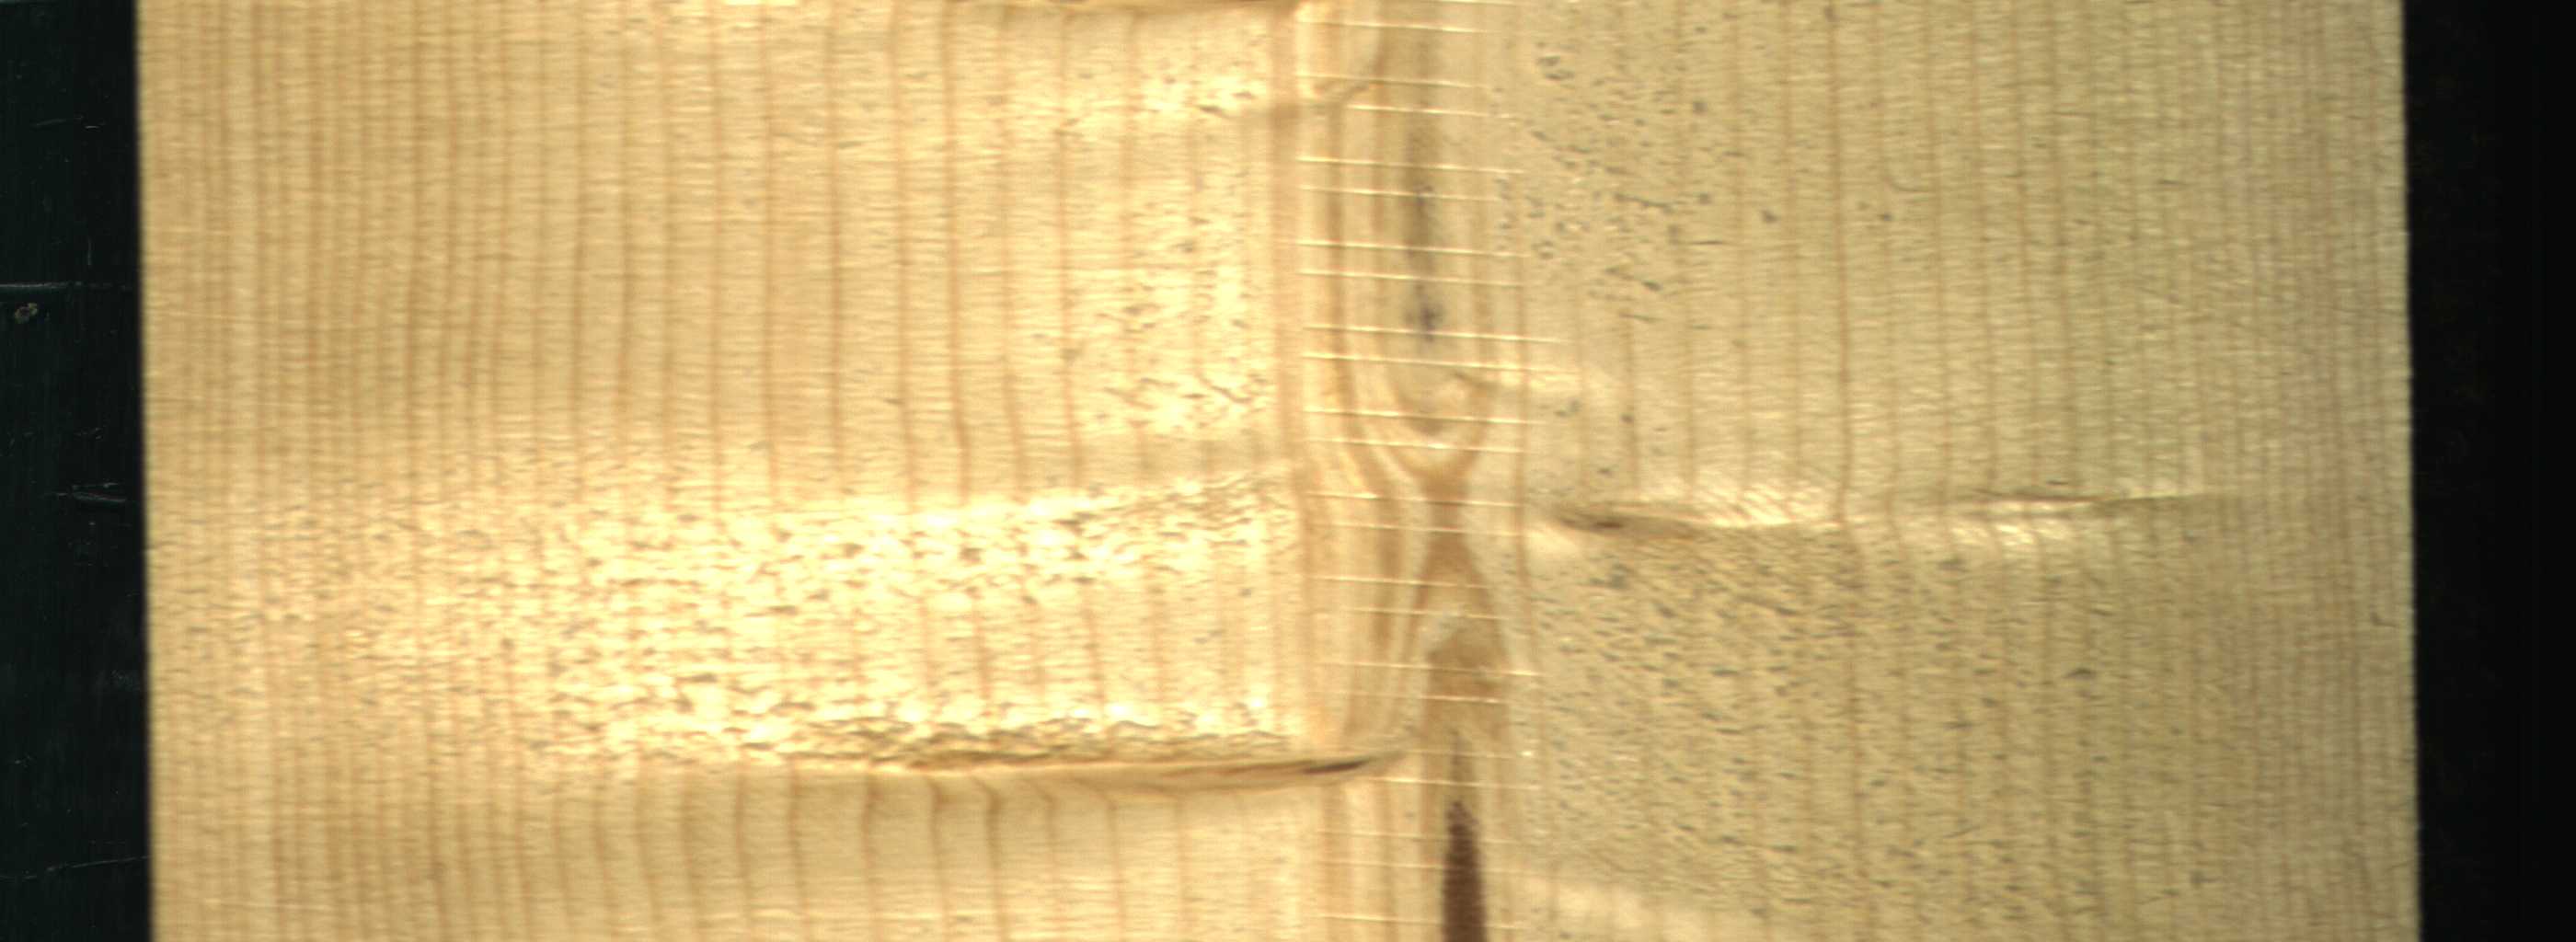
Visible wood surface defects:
Marrow
Live_Knot